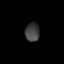
Tissue: skin
Cell type: Others
Senescence score: 0.7605
Nuclear area (px): 259
Mean DAPI intensity: 64.83